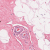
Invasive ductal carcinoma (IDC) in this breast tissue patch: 0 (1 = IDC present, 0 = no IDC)